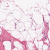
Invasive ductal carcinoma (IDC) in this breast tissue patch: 0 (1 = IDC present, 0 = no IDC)